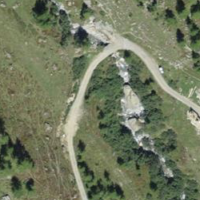
EUNIS habitat code: 23
Species observed at this site:
Cyaniris semiargus
Hippocrepis comosa
Melitaea didyma